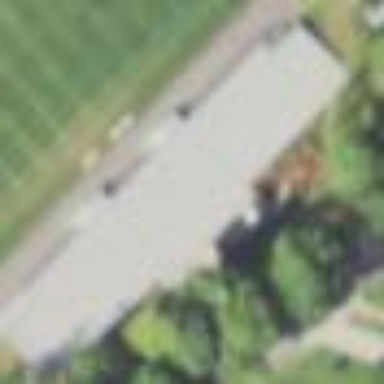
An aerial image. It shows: Grandstand building.